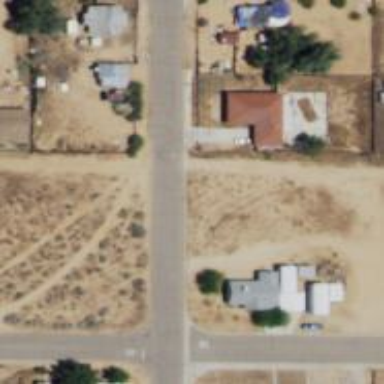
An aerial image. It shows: Alley classified as service road.